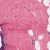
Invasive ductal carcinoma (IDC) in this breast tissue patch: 0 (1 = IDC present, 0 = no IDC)